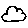
Label: cloud